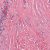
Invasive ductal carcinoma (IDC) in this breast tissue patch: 0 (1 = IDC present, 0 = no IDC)